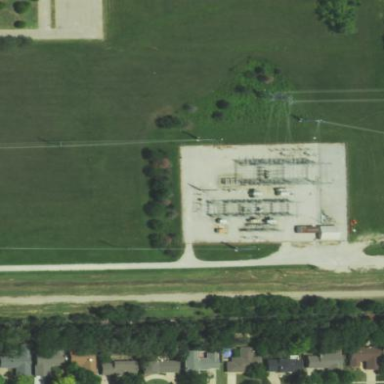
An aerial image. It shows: Power substation surrounded by fence.